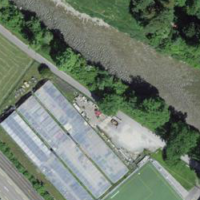
EUNIS habitat code: 53
Species observed at this site:
Symphyotrichum lanceolatum